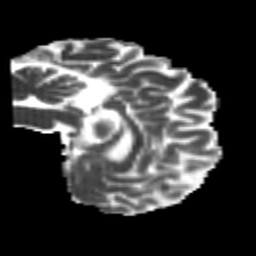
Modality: MD
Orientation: sagittal
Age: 22
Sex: male
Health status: healthy
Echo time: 0.074 s